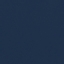
Land use / land cover: SeaLake